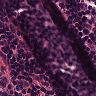
Metastatic tissue present: no